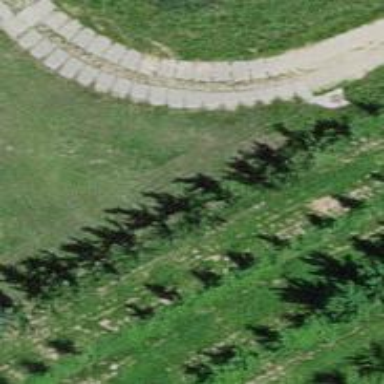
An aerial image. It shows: Concrete track with grade 2 tracktype.